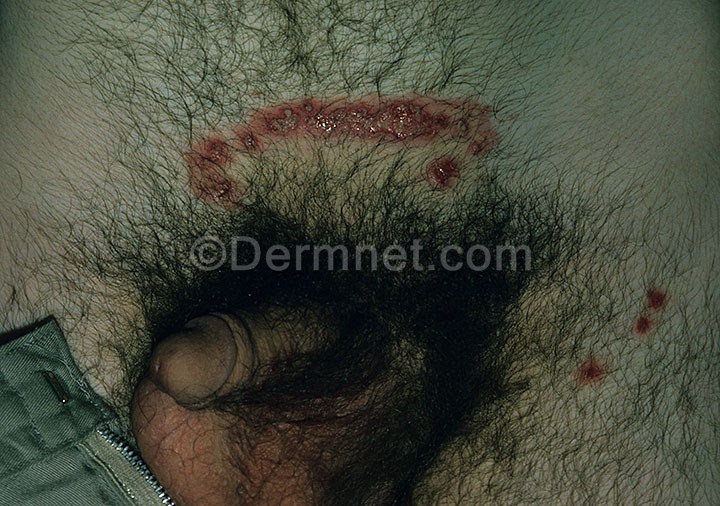
Disease: Herpes HPV and other STDs Photos